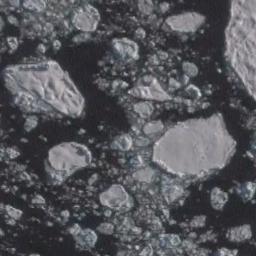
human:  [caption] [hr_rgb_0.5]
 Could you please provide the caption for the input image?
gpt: Countless ice cubes of all sizes are closely connected into a large piece floating on the deep blue sea .

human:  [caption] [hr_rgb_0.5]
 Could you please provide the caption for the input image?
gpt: A lot of sea ice of different sizes and thickness floats in the deep blue sea .

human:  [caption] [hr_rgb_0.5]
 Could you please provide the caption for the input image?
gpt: There are sea ice of different sizes .

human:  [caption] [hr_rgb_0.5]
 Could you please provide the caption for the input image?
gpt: There are many ice on the black sea .

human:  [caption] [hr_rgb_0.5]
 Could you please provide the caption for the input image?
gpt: There are many pieces of sea ice .